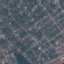
Land use / land cover class: Residential